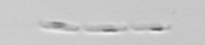
Label: Skeletonema